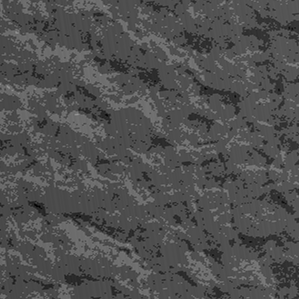
Label: frost